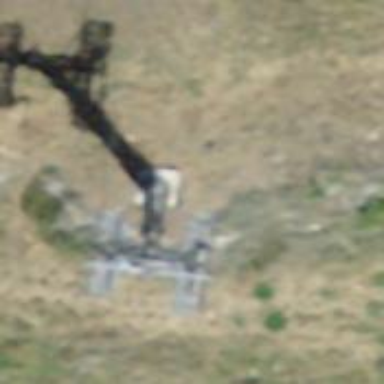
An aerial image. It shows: Pylon used for aerialway.